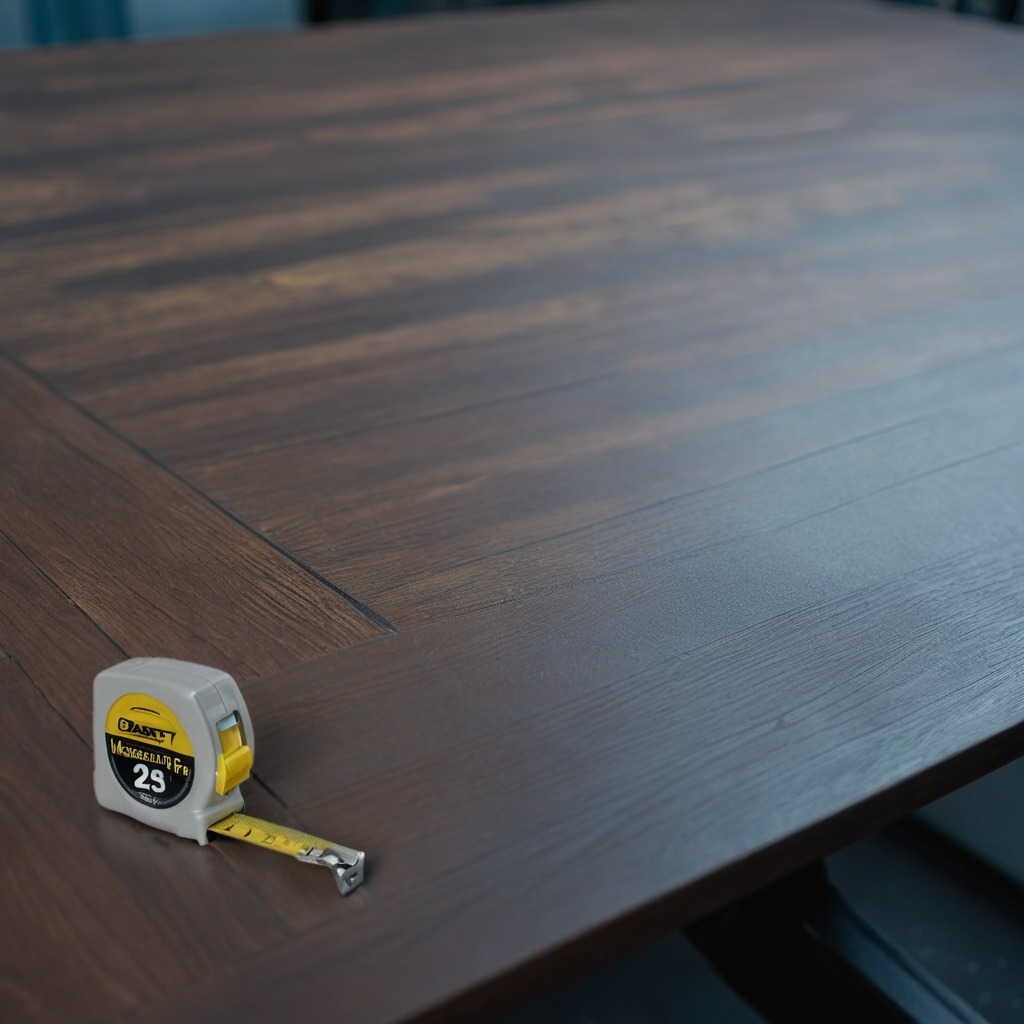
A measuring tape lies on a table in a garage at twilight.